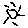
Label: sun